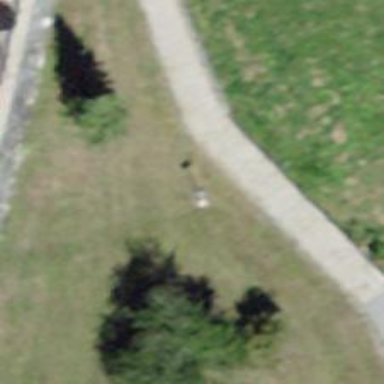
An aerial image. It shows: Set of steps on the road.